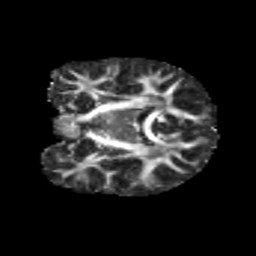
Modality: FA
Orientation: coronal
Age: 11
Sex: male
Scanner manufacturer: siemens
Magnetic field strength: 3 T
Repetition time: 3.8 s
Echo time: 0.07 s